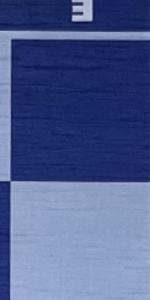
Label: Empty